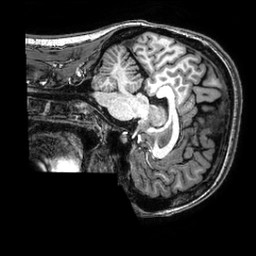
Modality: T1w
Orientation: sagittal
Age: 29
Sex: female
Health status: healthy